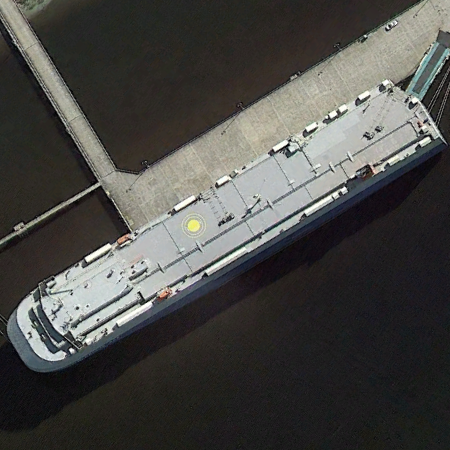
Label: civil